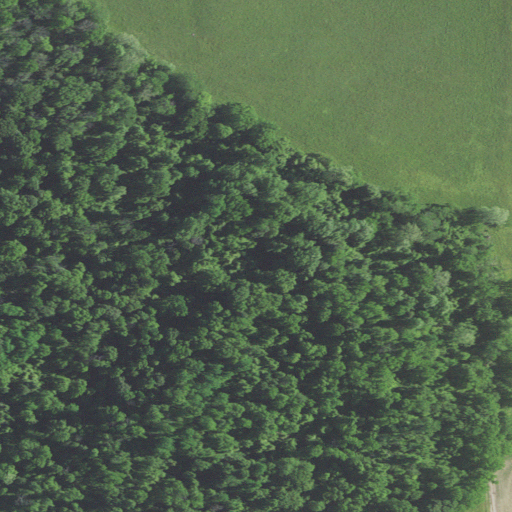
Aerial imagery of mountain in Indiana named Pollard Hill containing deciduous forest, pasture, and cultivated crops